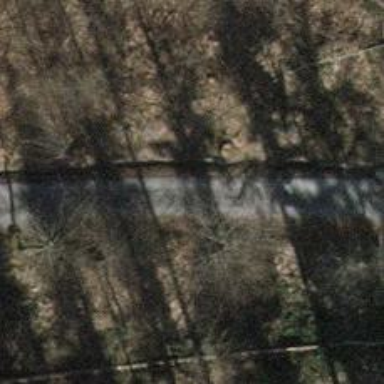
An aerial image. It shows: Asphalt track of grade1 suitable for forestry vehicles.